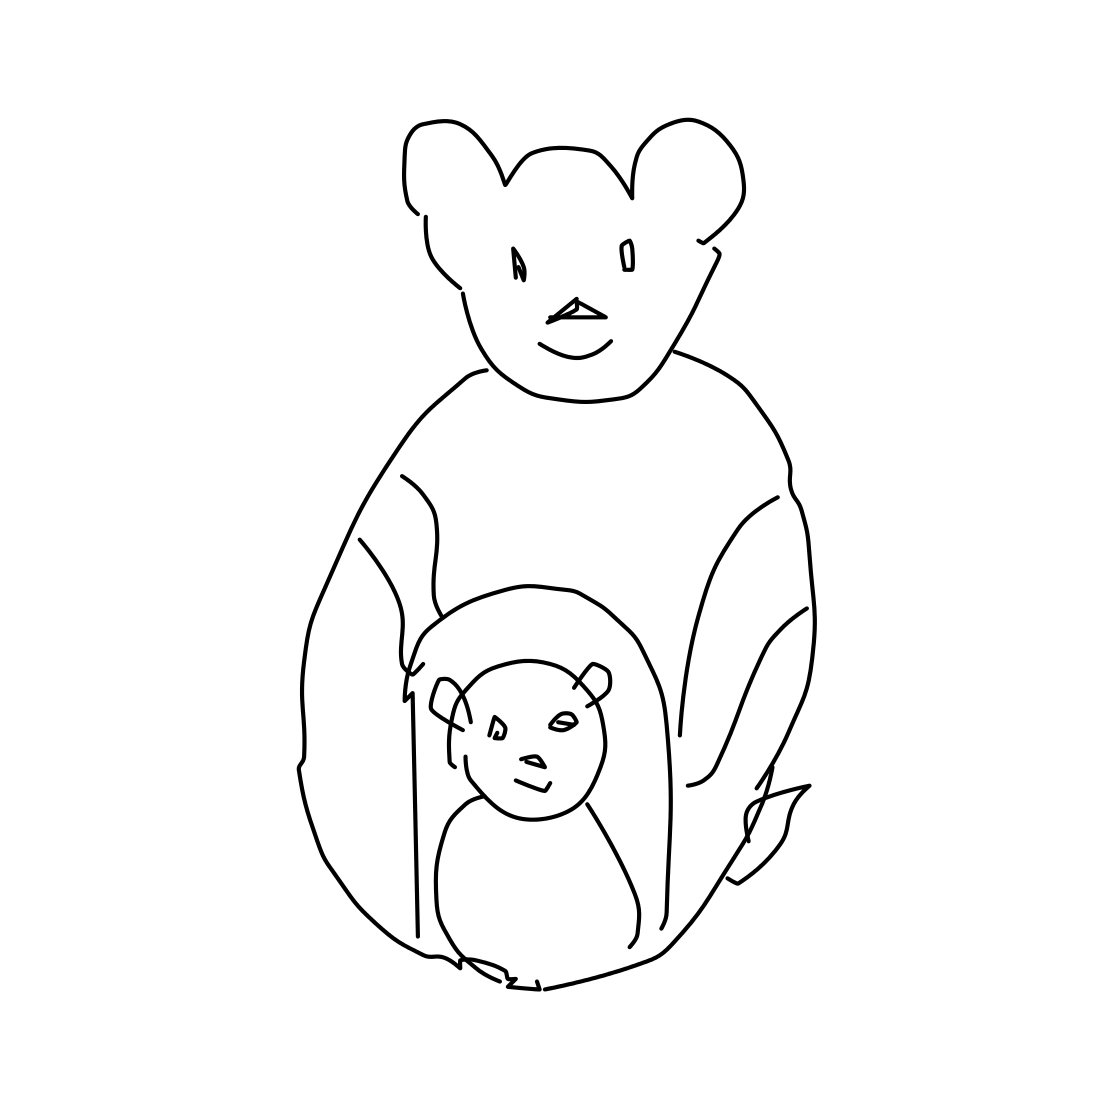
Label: kangaroo